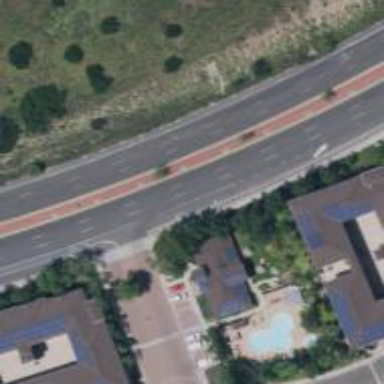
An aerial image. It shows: Primary road with asphalt surface.